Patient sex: F
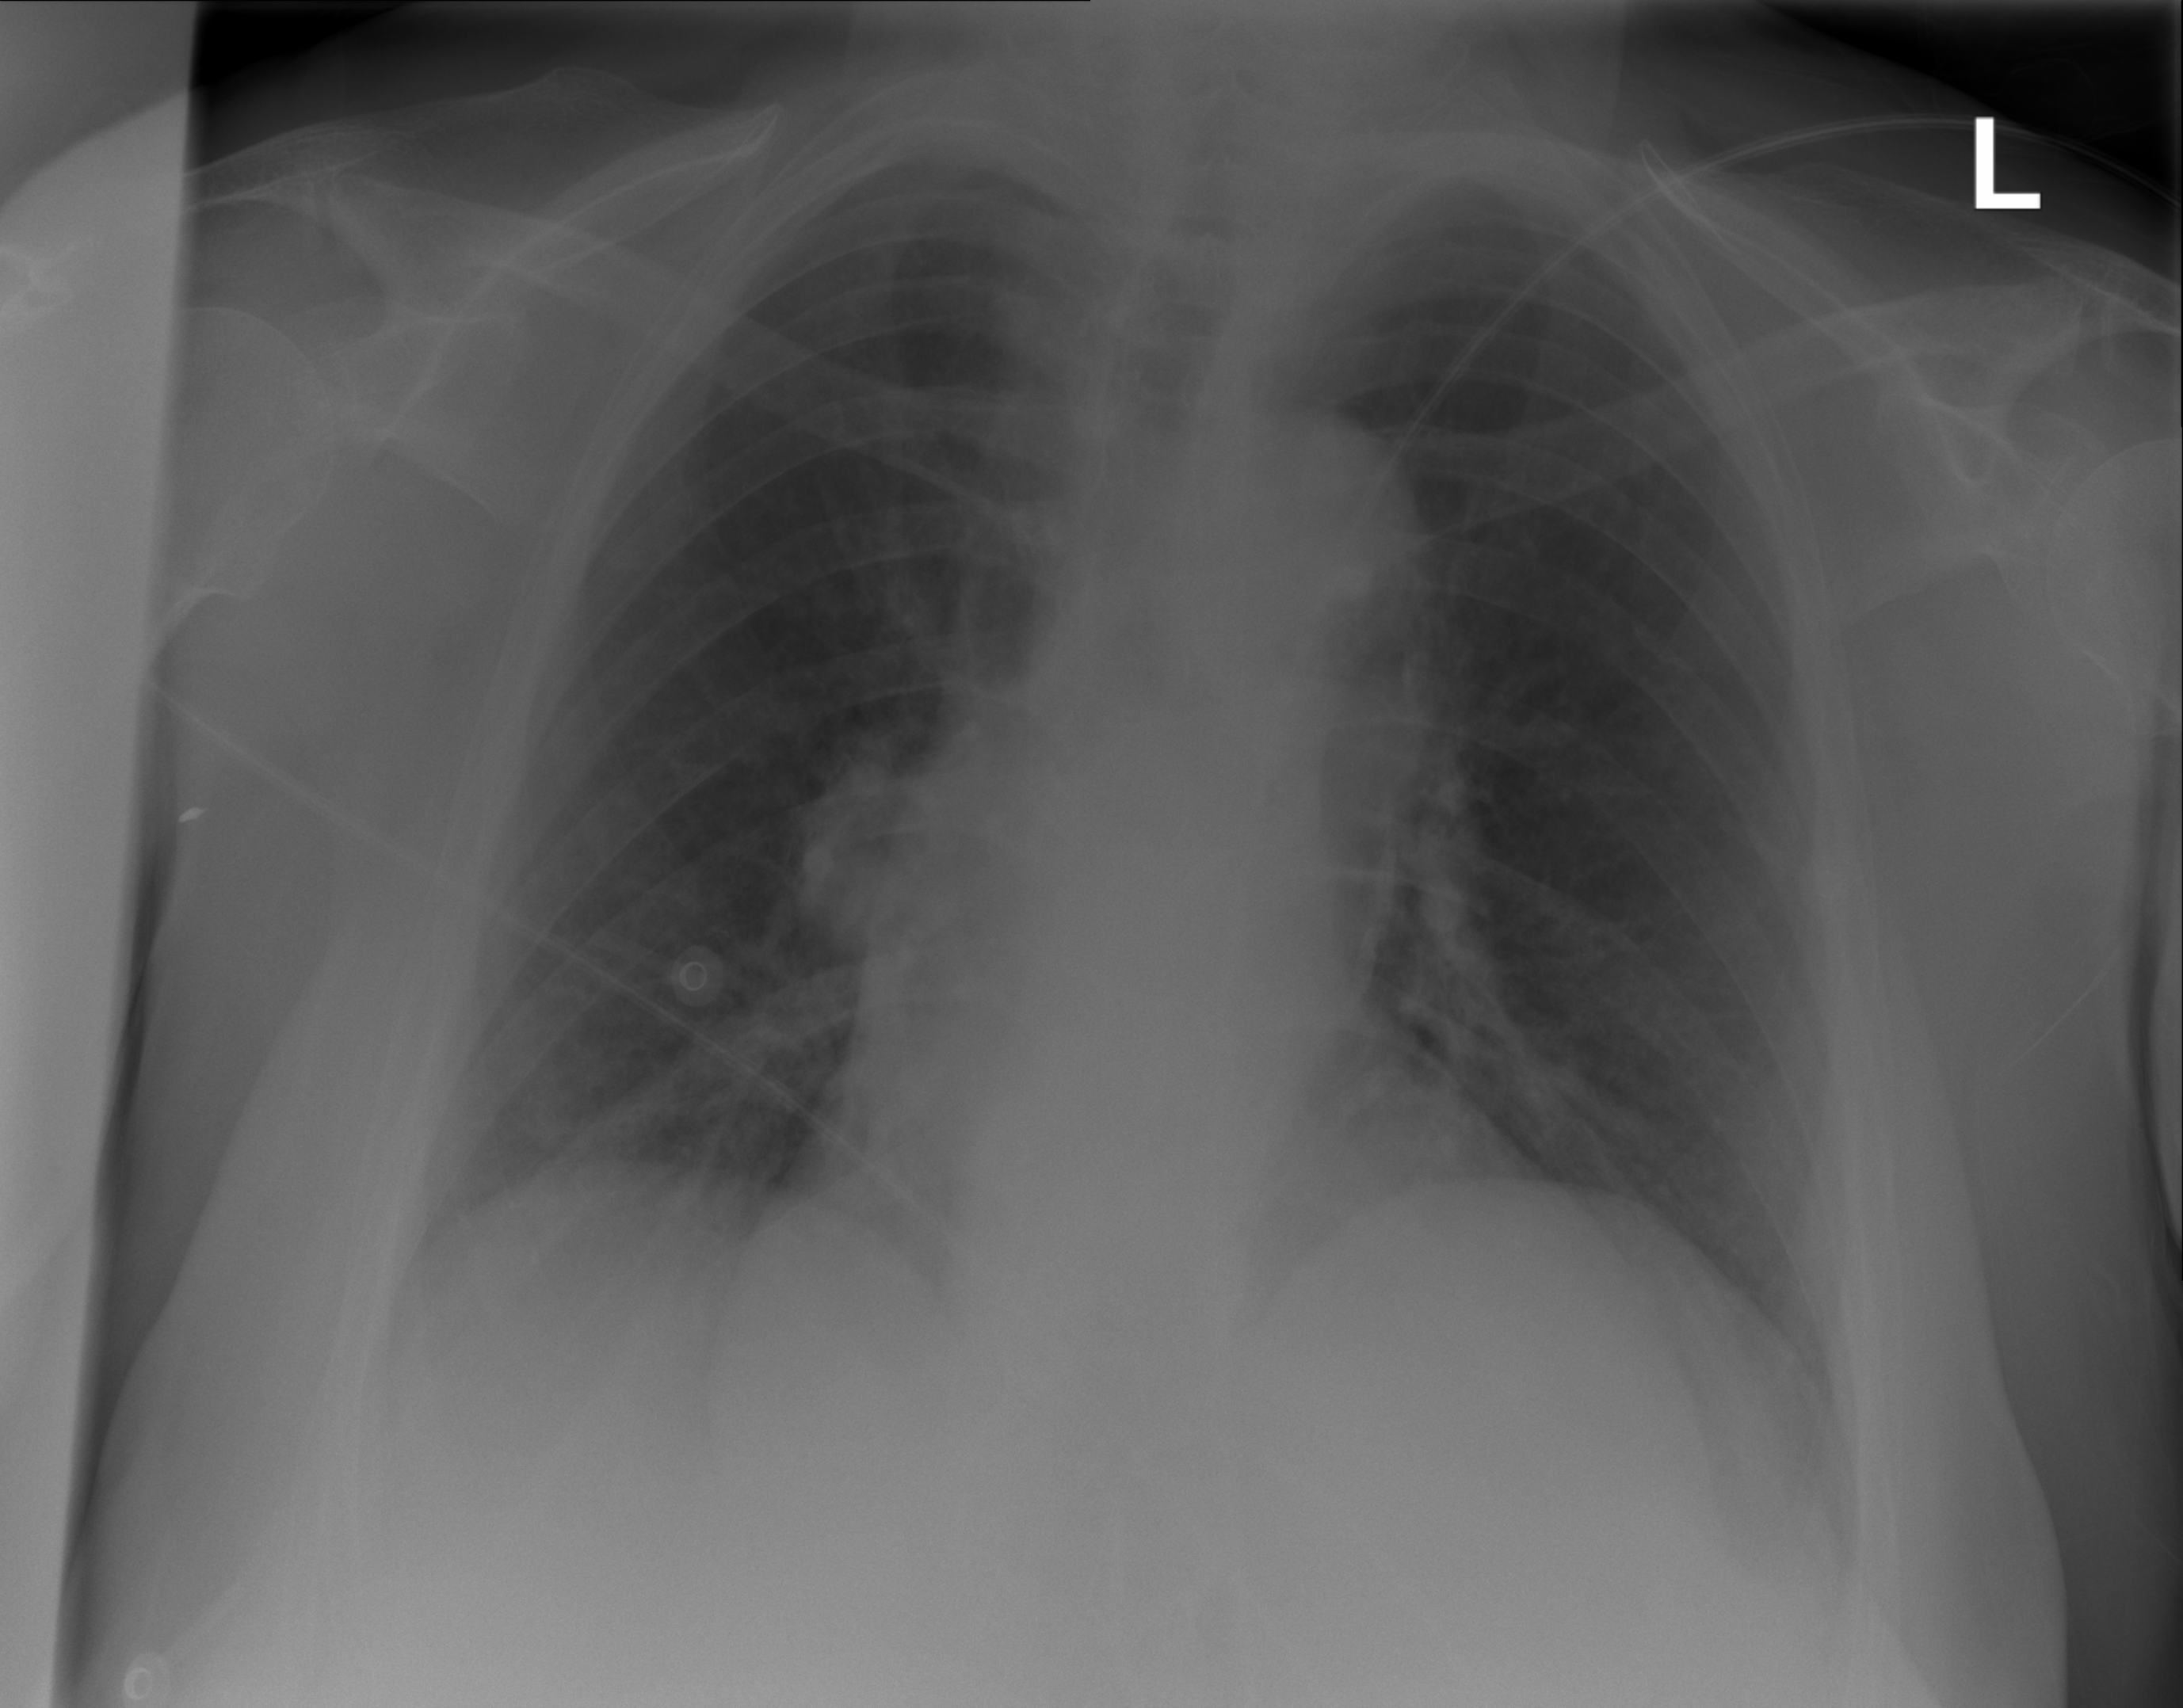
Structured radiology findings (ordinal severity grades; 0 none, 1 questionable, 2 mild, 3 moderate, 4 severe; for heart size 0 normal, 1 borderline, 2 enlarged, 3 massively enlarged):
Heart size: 1
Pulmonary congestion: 2
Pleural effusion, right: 0
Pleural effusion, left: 0
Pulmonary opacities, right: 0
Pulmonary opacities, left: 0
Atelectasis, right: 0
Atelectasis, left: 0